Field crop: tomato
Growth stage: 1
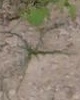
Species: cyperus